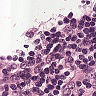
Metastatic tissue present: no